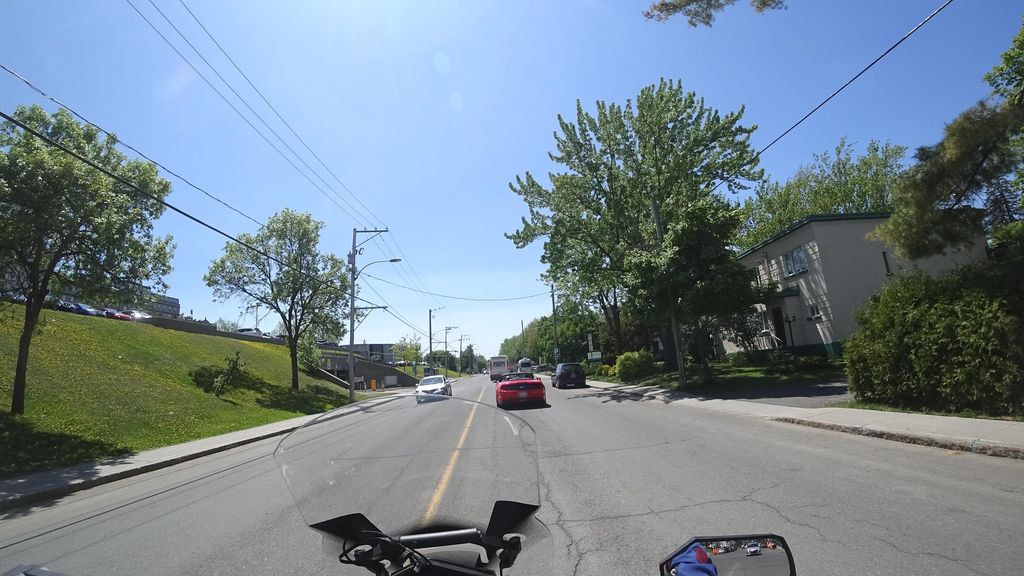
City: quebec_city